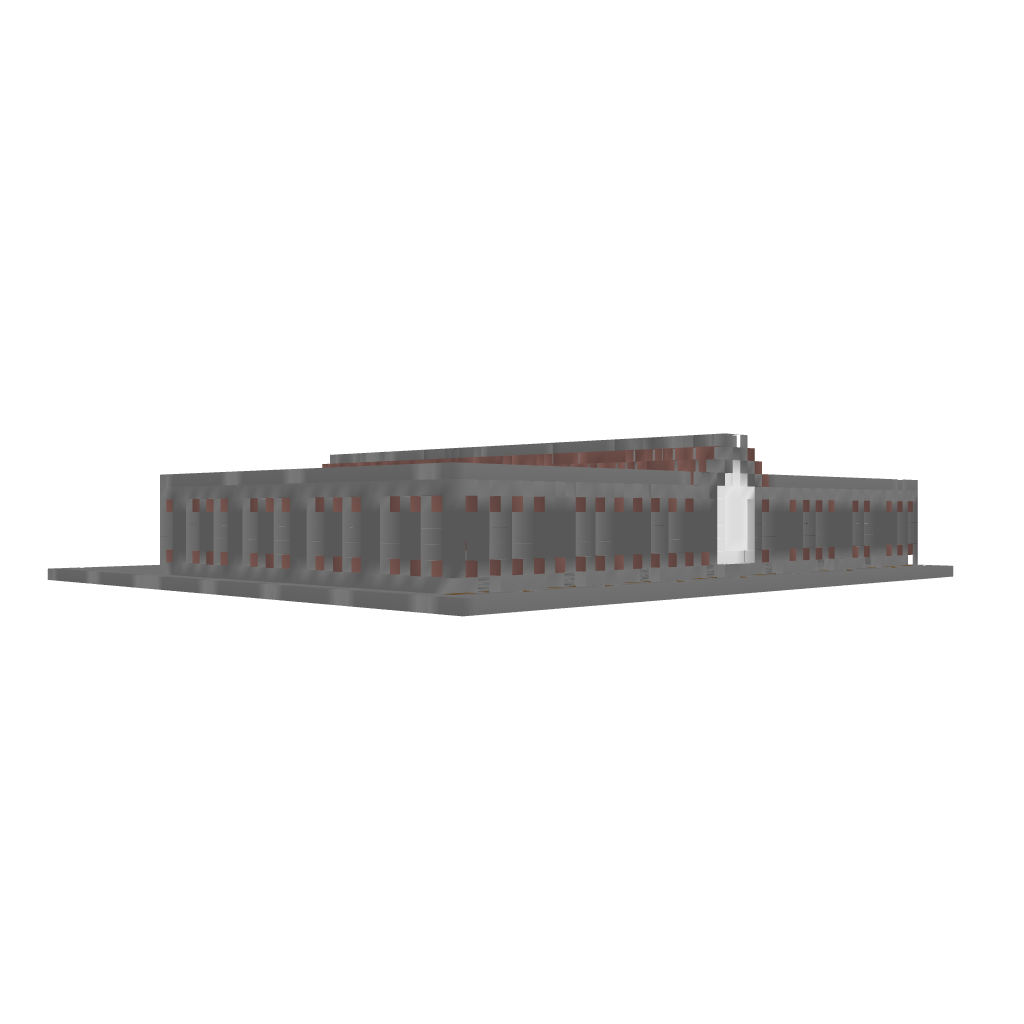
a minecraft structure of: medieval - town hall bad low quality